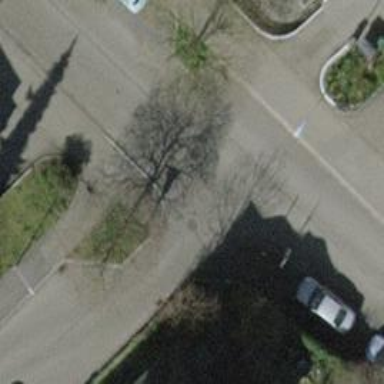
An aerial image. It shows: Asphalt living street with opposite cycleway.